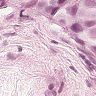
Metastatic tissue present: yes